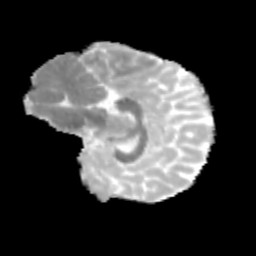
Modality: MD
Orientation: sagittal
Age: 10
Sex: female
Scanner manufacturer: siemens
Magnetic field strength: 3 T
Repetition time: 3.8 s
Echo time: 0.07 s